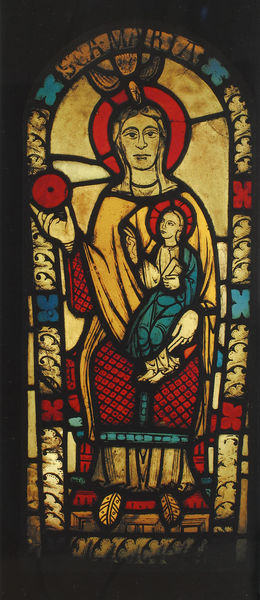
Titel: Farbverglasung aus St. Magdalena bei Weitensfeld im Gurktal
Institution: Klagenfurt, Fürstbischöfliches Diözesanmuseum
Schlagwörter: blau, hand, vogel, gelb, blumen, fenster, frau, glas, licht, rot, ornament, taube, kirche, gold, kind, blatt, frontal, apfel, füße, schrift, farbe, baby, rundbogen, thron, ornamente, schoß, umriss, glaube, kontur, kugel, gestik, heiligenschein, buntglas, glasfenster, christus, jesus, mittelalter, maria, madonna, sakral, kirchenfenster, heiliger geist, geand, ikonografie, krichenfenster